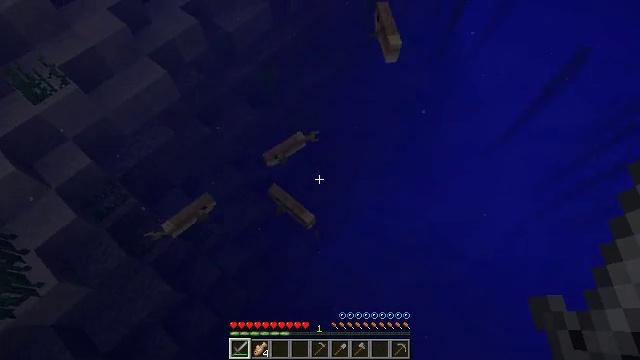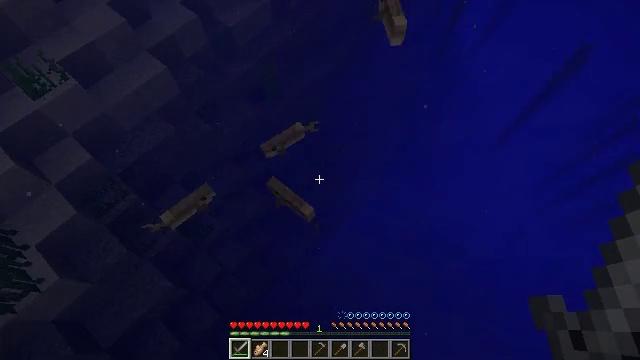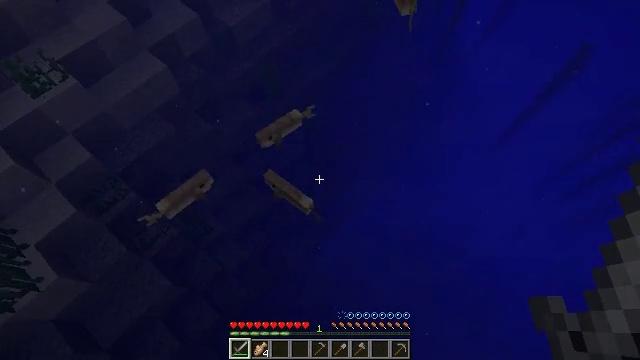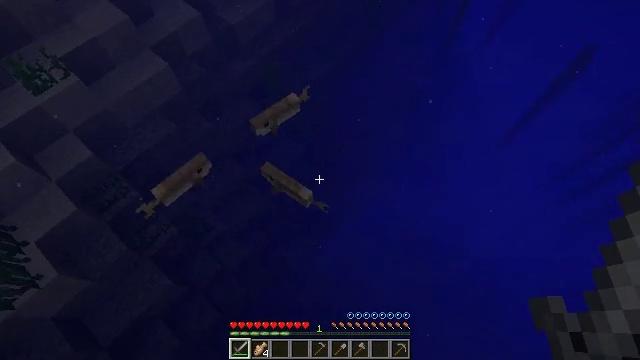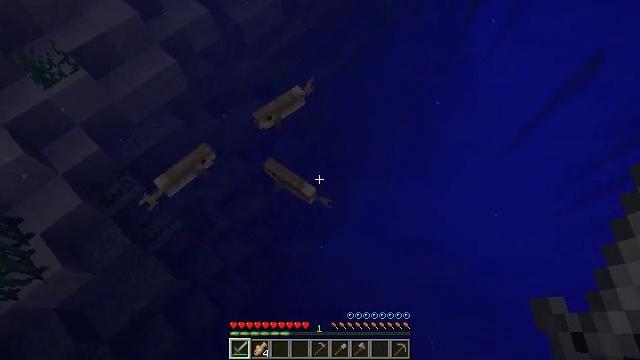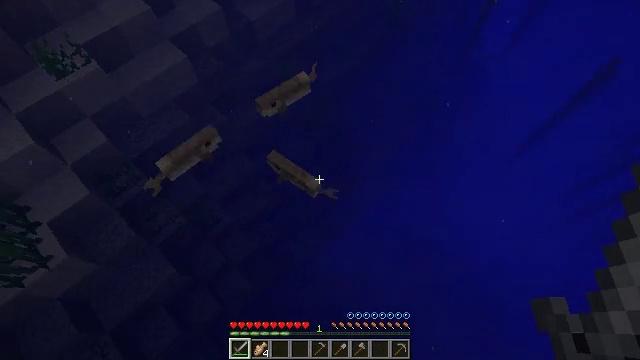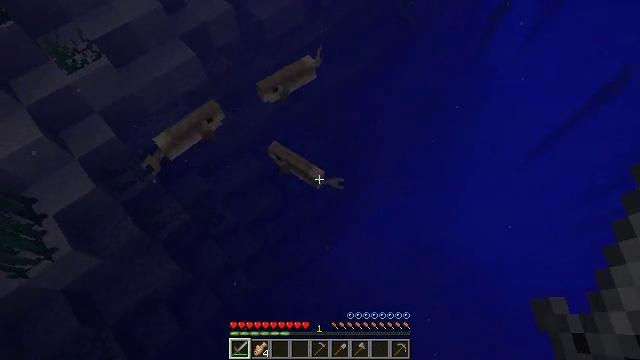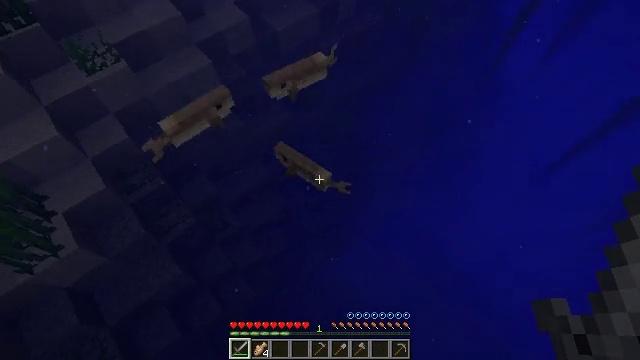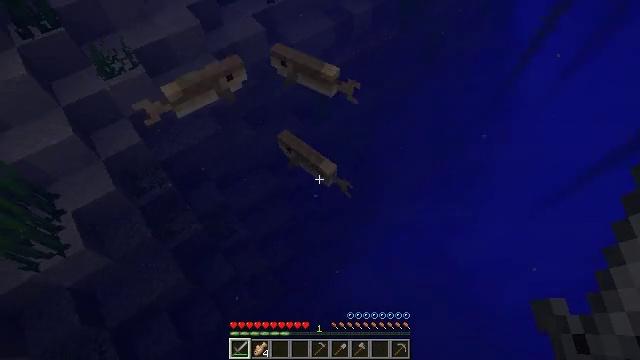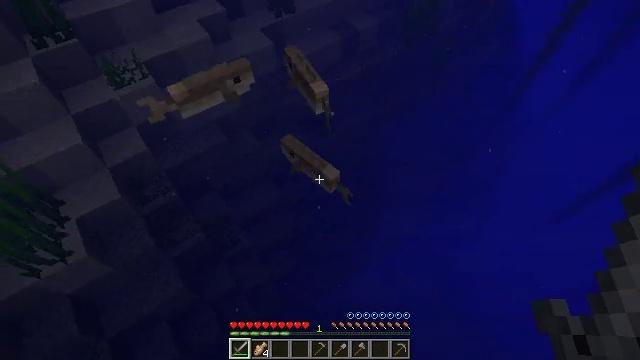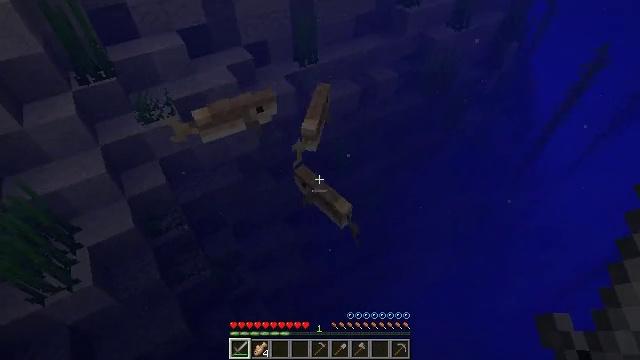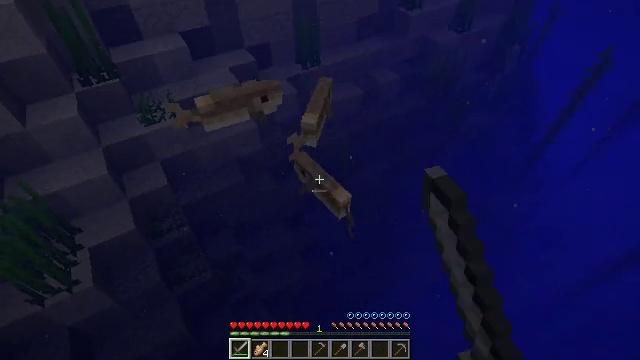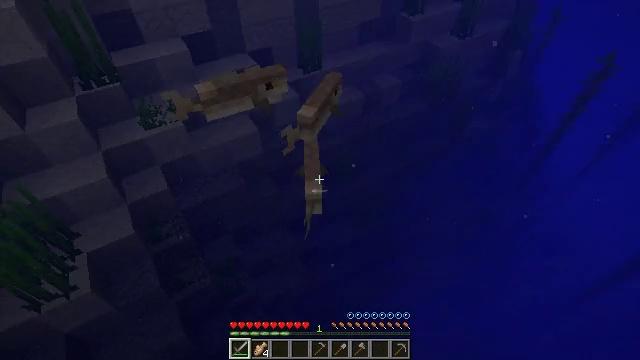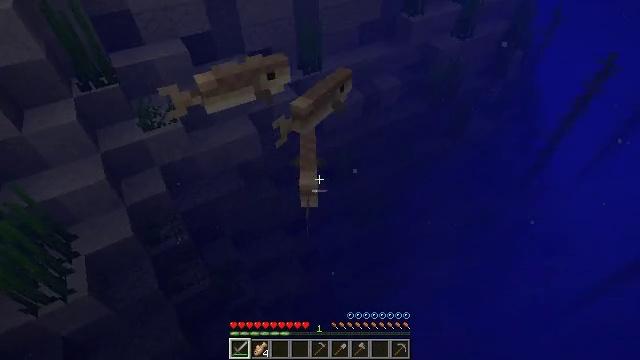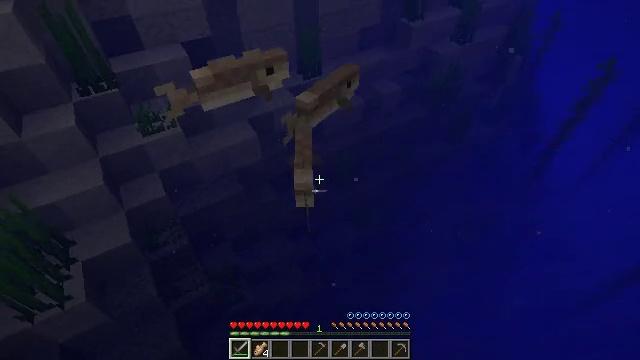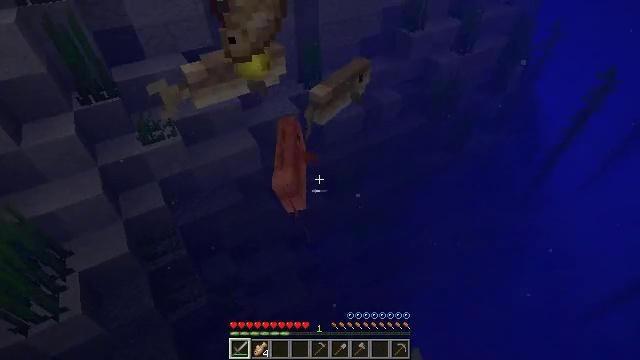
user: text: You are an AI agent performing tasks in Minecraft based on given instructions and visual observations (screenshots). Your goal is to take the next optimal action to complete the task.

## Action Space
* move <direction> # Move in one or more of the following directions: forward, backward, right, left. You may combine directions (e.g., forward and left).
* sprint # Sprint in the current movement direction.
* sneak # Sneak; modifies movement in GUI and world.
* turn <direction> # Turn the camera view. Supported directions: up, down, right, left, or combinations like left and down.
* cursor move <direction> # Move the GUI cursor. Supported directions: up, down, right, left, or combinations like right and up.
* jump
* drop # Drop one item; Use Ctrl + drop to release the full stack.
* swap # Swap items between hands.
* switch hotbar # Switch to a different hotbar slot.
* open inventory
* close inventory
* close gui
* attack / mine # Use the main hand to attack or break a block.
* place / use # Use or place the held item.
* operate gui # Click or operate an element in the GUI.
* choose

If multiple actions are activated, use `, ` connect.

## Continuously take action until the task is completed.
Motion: motion action
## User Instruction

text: Hunt a cod.
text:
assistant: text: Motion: sprint
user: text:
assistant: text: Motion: sprint
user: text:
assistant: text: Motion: no_op
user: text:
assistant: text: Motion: turn left
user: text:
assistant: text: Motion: turn left
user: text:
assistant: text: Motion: turn left
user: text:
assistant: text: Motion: turn left and up
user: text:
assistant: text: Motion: turn left and up
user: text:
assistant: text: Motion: turn left and up
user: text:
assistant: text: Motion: move forward, turn left and up, attack / mine
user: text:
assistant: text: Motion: move forward, attack / mine
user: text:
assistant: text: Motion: move forward, attack / mine
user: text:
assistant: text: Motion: move forward, attack / mine
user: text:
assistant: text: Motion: move forward
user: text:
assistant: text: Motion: move forward, turn up
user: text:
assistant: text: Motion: move forward, turn up
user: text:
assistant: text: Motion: move forward, turn up
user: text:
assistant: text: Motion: move forward, turn left and up
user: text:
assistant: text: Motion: move forward, turn up
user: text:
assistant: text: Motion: move forward, turn up
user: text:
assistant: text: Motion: move forward
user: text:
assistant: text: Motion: move forward
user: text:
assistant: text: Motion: move forward, turn left and up
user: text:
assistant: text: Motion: move forward, turn left and up
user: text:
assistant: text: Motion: move forward, turn left and up
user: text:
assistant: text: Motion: move forward, turn left and up
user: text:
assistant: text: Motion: move forward, turn left and up
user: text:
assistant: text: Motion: move forward, turn left and up
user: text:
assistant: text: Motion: move forward, turn left and up
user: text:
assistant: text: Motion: move forward, turn right and up